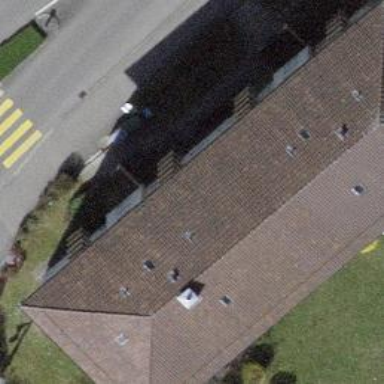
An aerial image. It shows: Building featuring apartments with half-hipped roof.